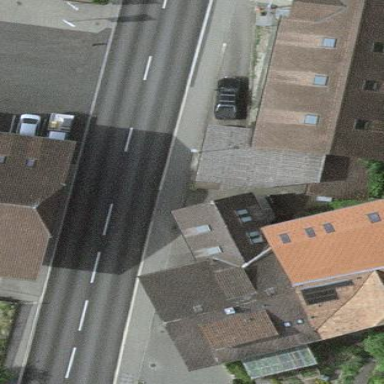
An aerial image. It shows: Residential building.